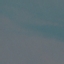
Label: SeaLake